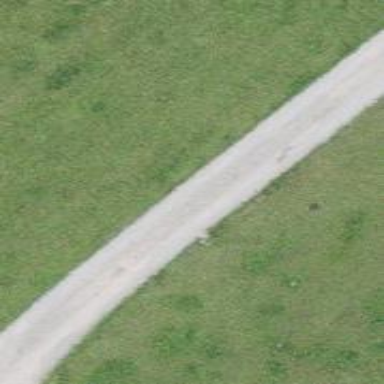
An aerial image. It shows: Unclassified road with asphalt surface.